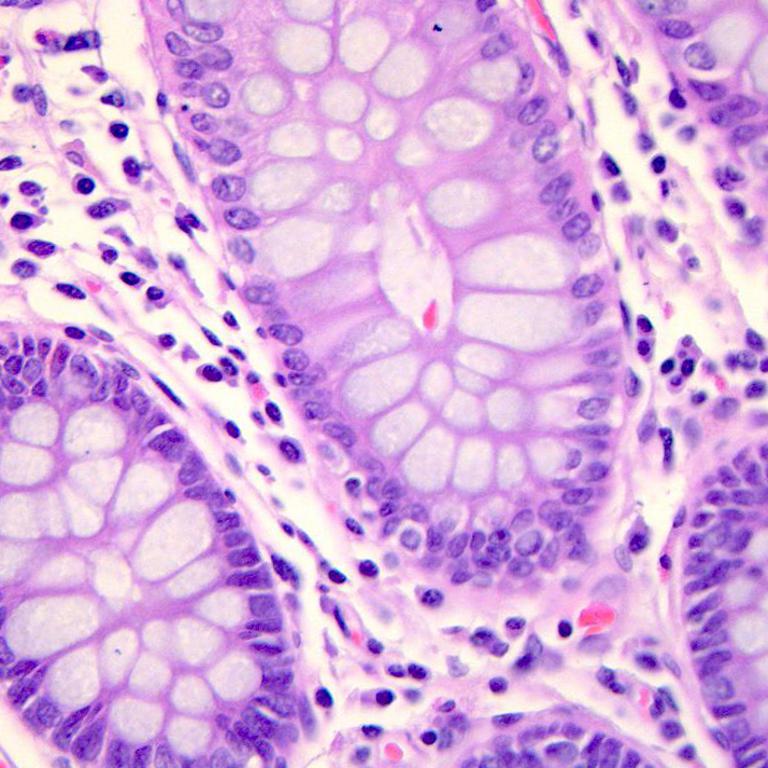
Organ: colon
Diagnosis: benign